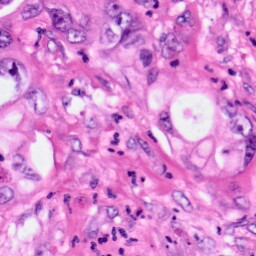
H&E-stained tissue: Pancreatic